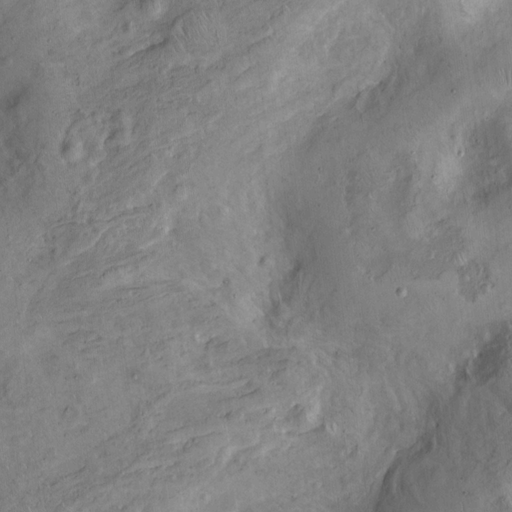
Objects detected: cone, cone, cone